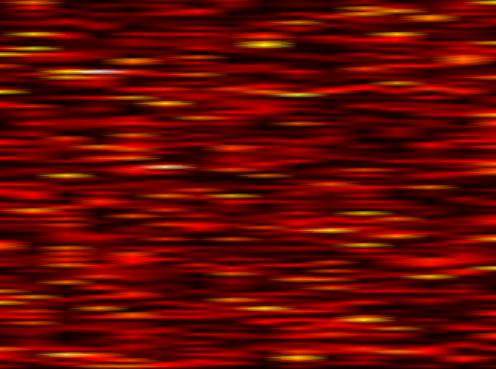
Label: FOFDM